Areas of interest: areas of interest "Xuefeng Community North Area"
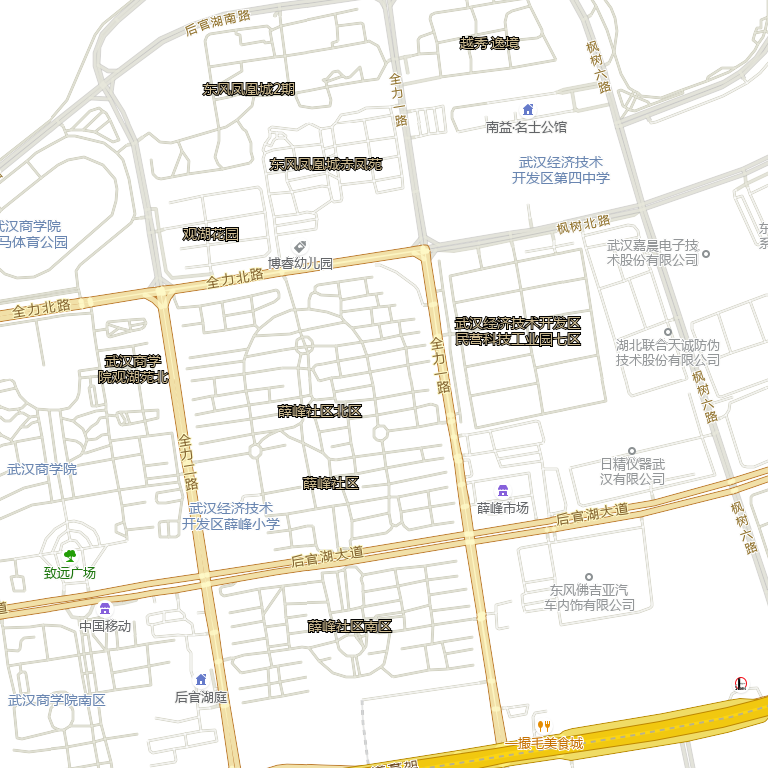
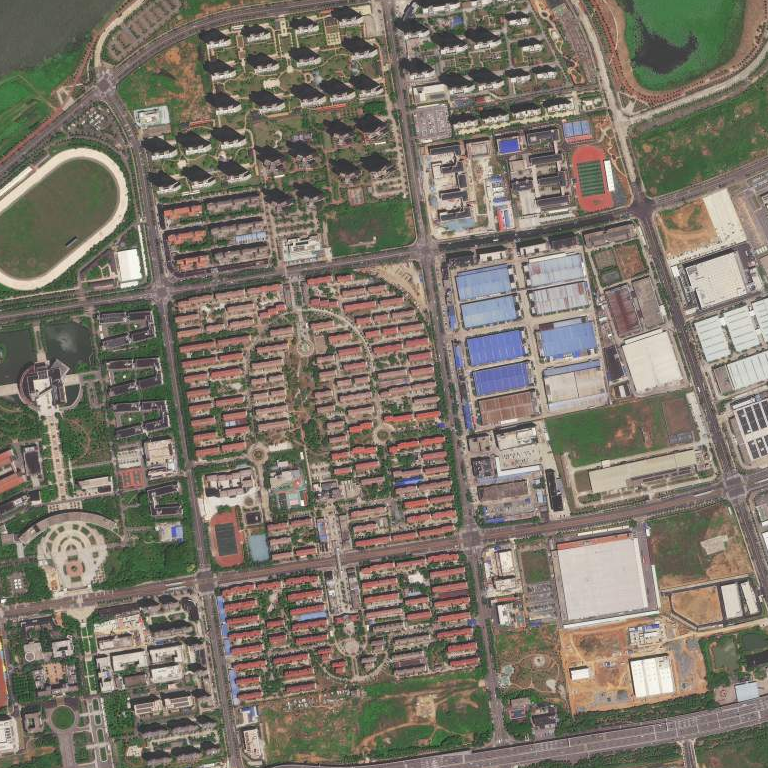